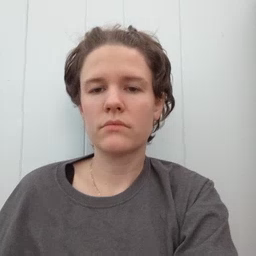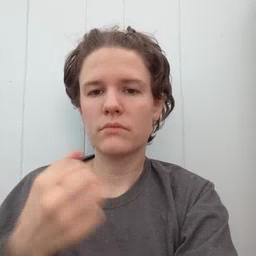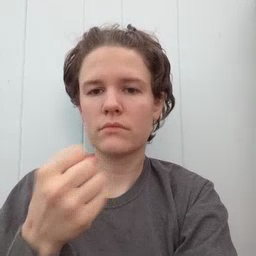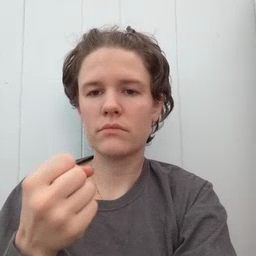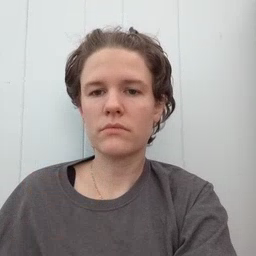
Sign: milk